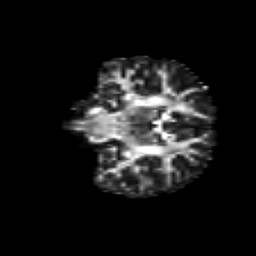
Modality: FA
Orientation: coronal
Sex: male
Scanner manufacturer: siemens
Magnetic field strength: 3 T
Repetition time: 5 s
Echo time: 0.071 s